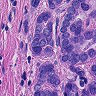
Metastatic tissue present: yes